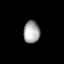
Tissue: lung
Cell type: Epithelial cells
Senescence score: 0.7901
Nuclear area (px): 352
Mean DAPI intensity: 166.713